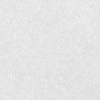
Atmospheric dust classification: dusty